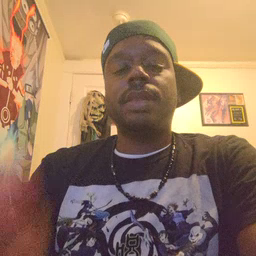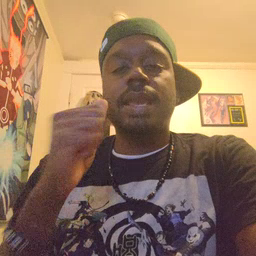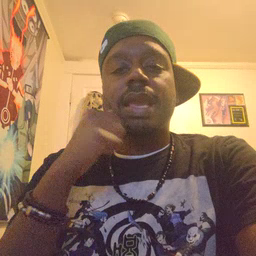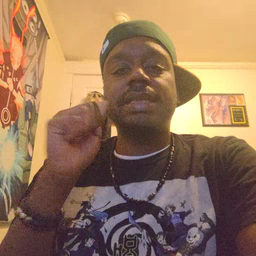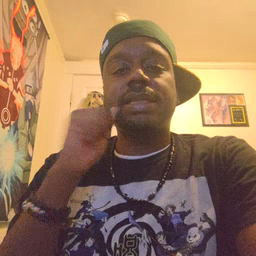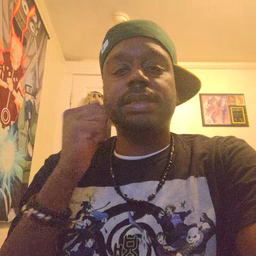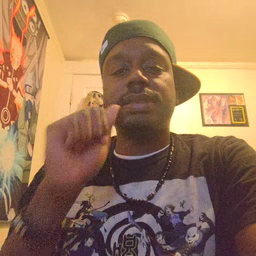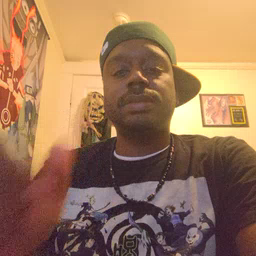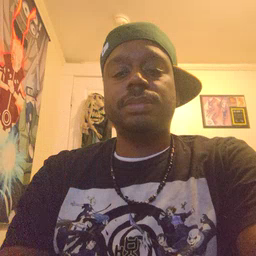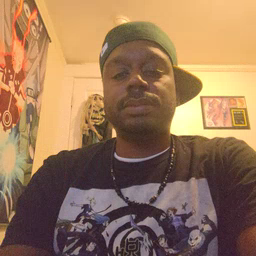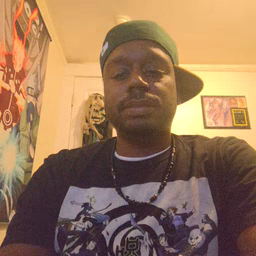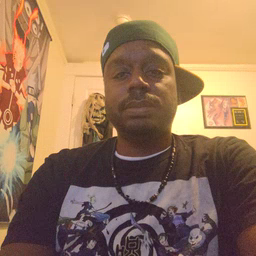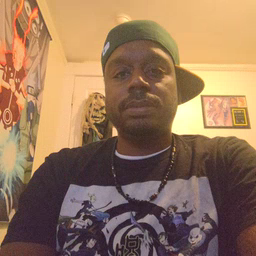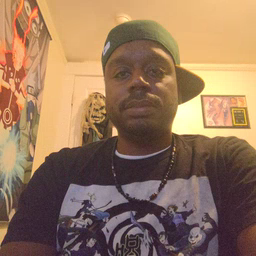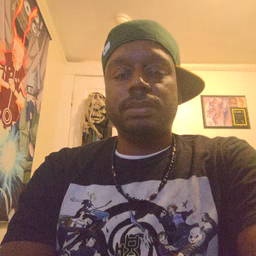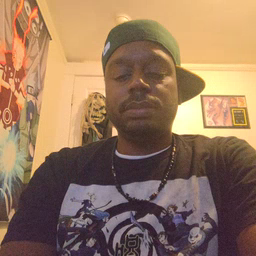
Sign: aunt